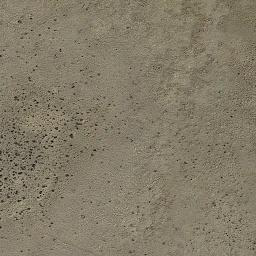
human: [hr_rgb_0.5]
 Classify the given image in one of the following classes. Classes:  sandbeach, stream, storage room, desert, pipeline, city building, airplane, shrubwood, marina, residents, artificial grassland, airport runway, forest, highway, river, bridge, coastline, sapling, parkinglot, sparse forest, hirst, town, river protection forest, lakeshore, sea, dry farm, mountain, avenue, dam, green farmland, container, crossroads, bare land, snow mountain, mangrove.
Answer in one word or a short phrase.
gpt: bare land